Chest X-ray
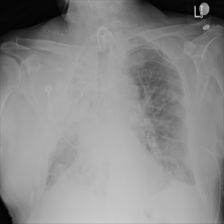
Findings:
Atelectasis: negative
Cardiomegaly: negative
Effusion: negative
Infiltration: negative
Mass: negative
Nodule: negative
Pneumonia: negative
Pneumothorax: negative
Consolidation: negative
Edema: negative
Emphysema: negative
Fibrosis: negative
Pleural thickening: positive
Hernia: negative